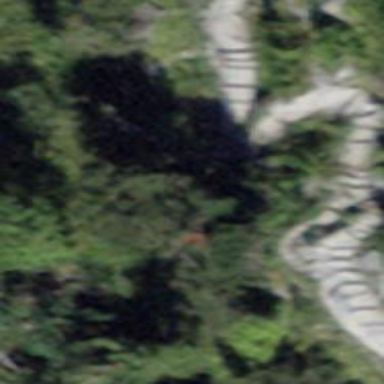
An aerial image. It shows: Steps with unpaved surface.